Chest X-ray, AP view. Patient: 54 years old, sex M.
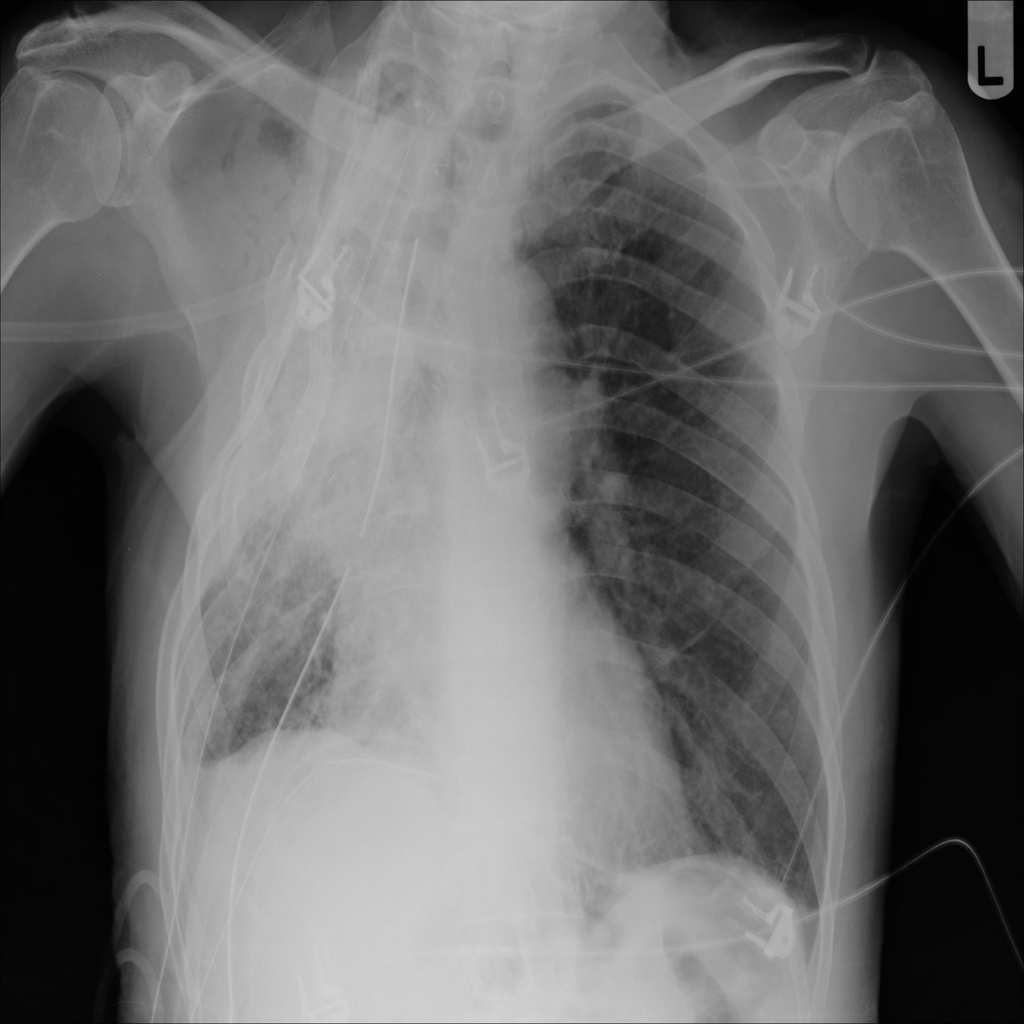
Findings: Emphysema